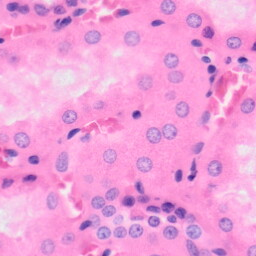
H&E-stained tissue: Kidney